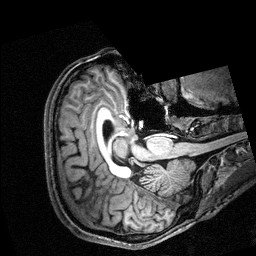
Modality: T1w
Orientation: axial
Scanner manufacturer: siemens
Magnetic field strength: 3 T
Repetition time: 2.53 s
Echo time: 0.00267 s